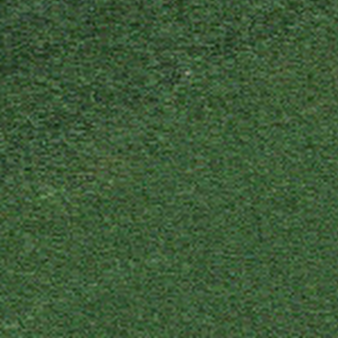
Label: other